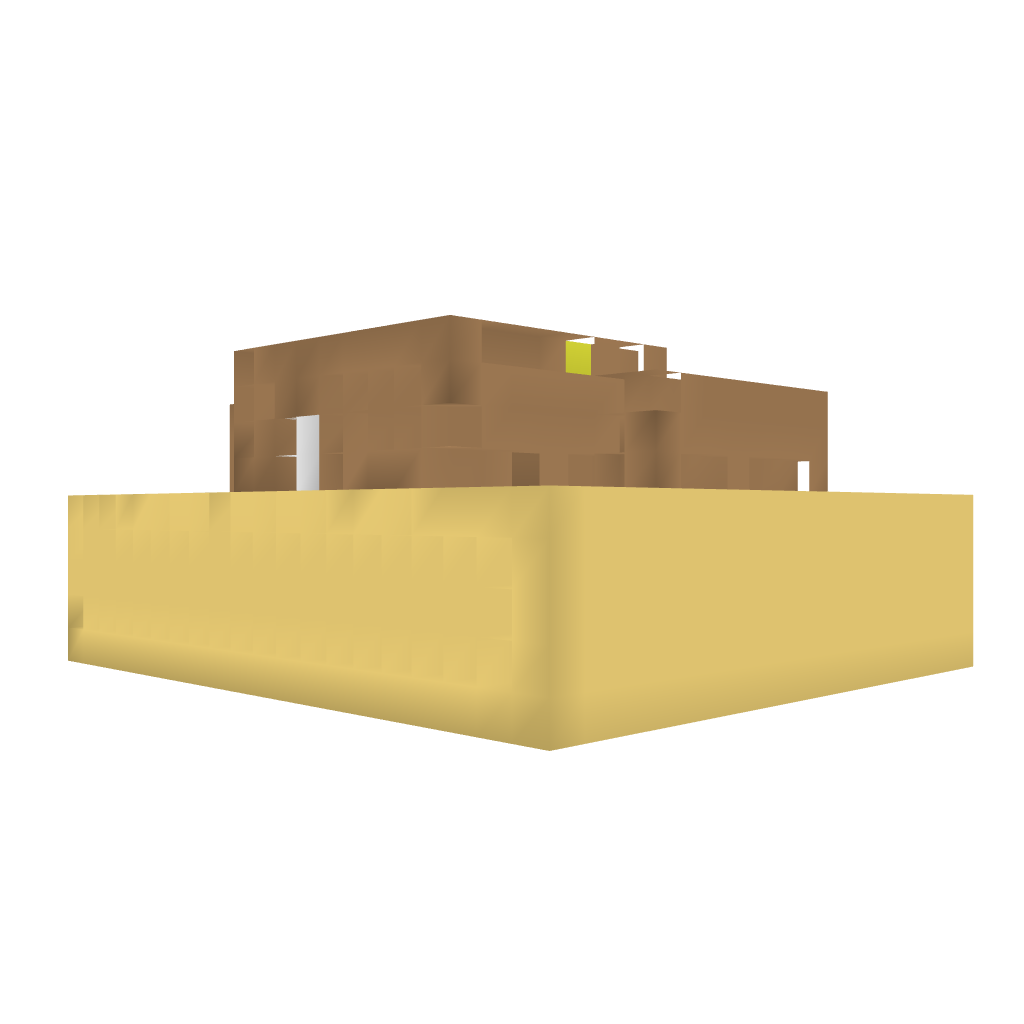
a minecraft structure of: Secret Room House bad low quality